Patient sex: M
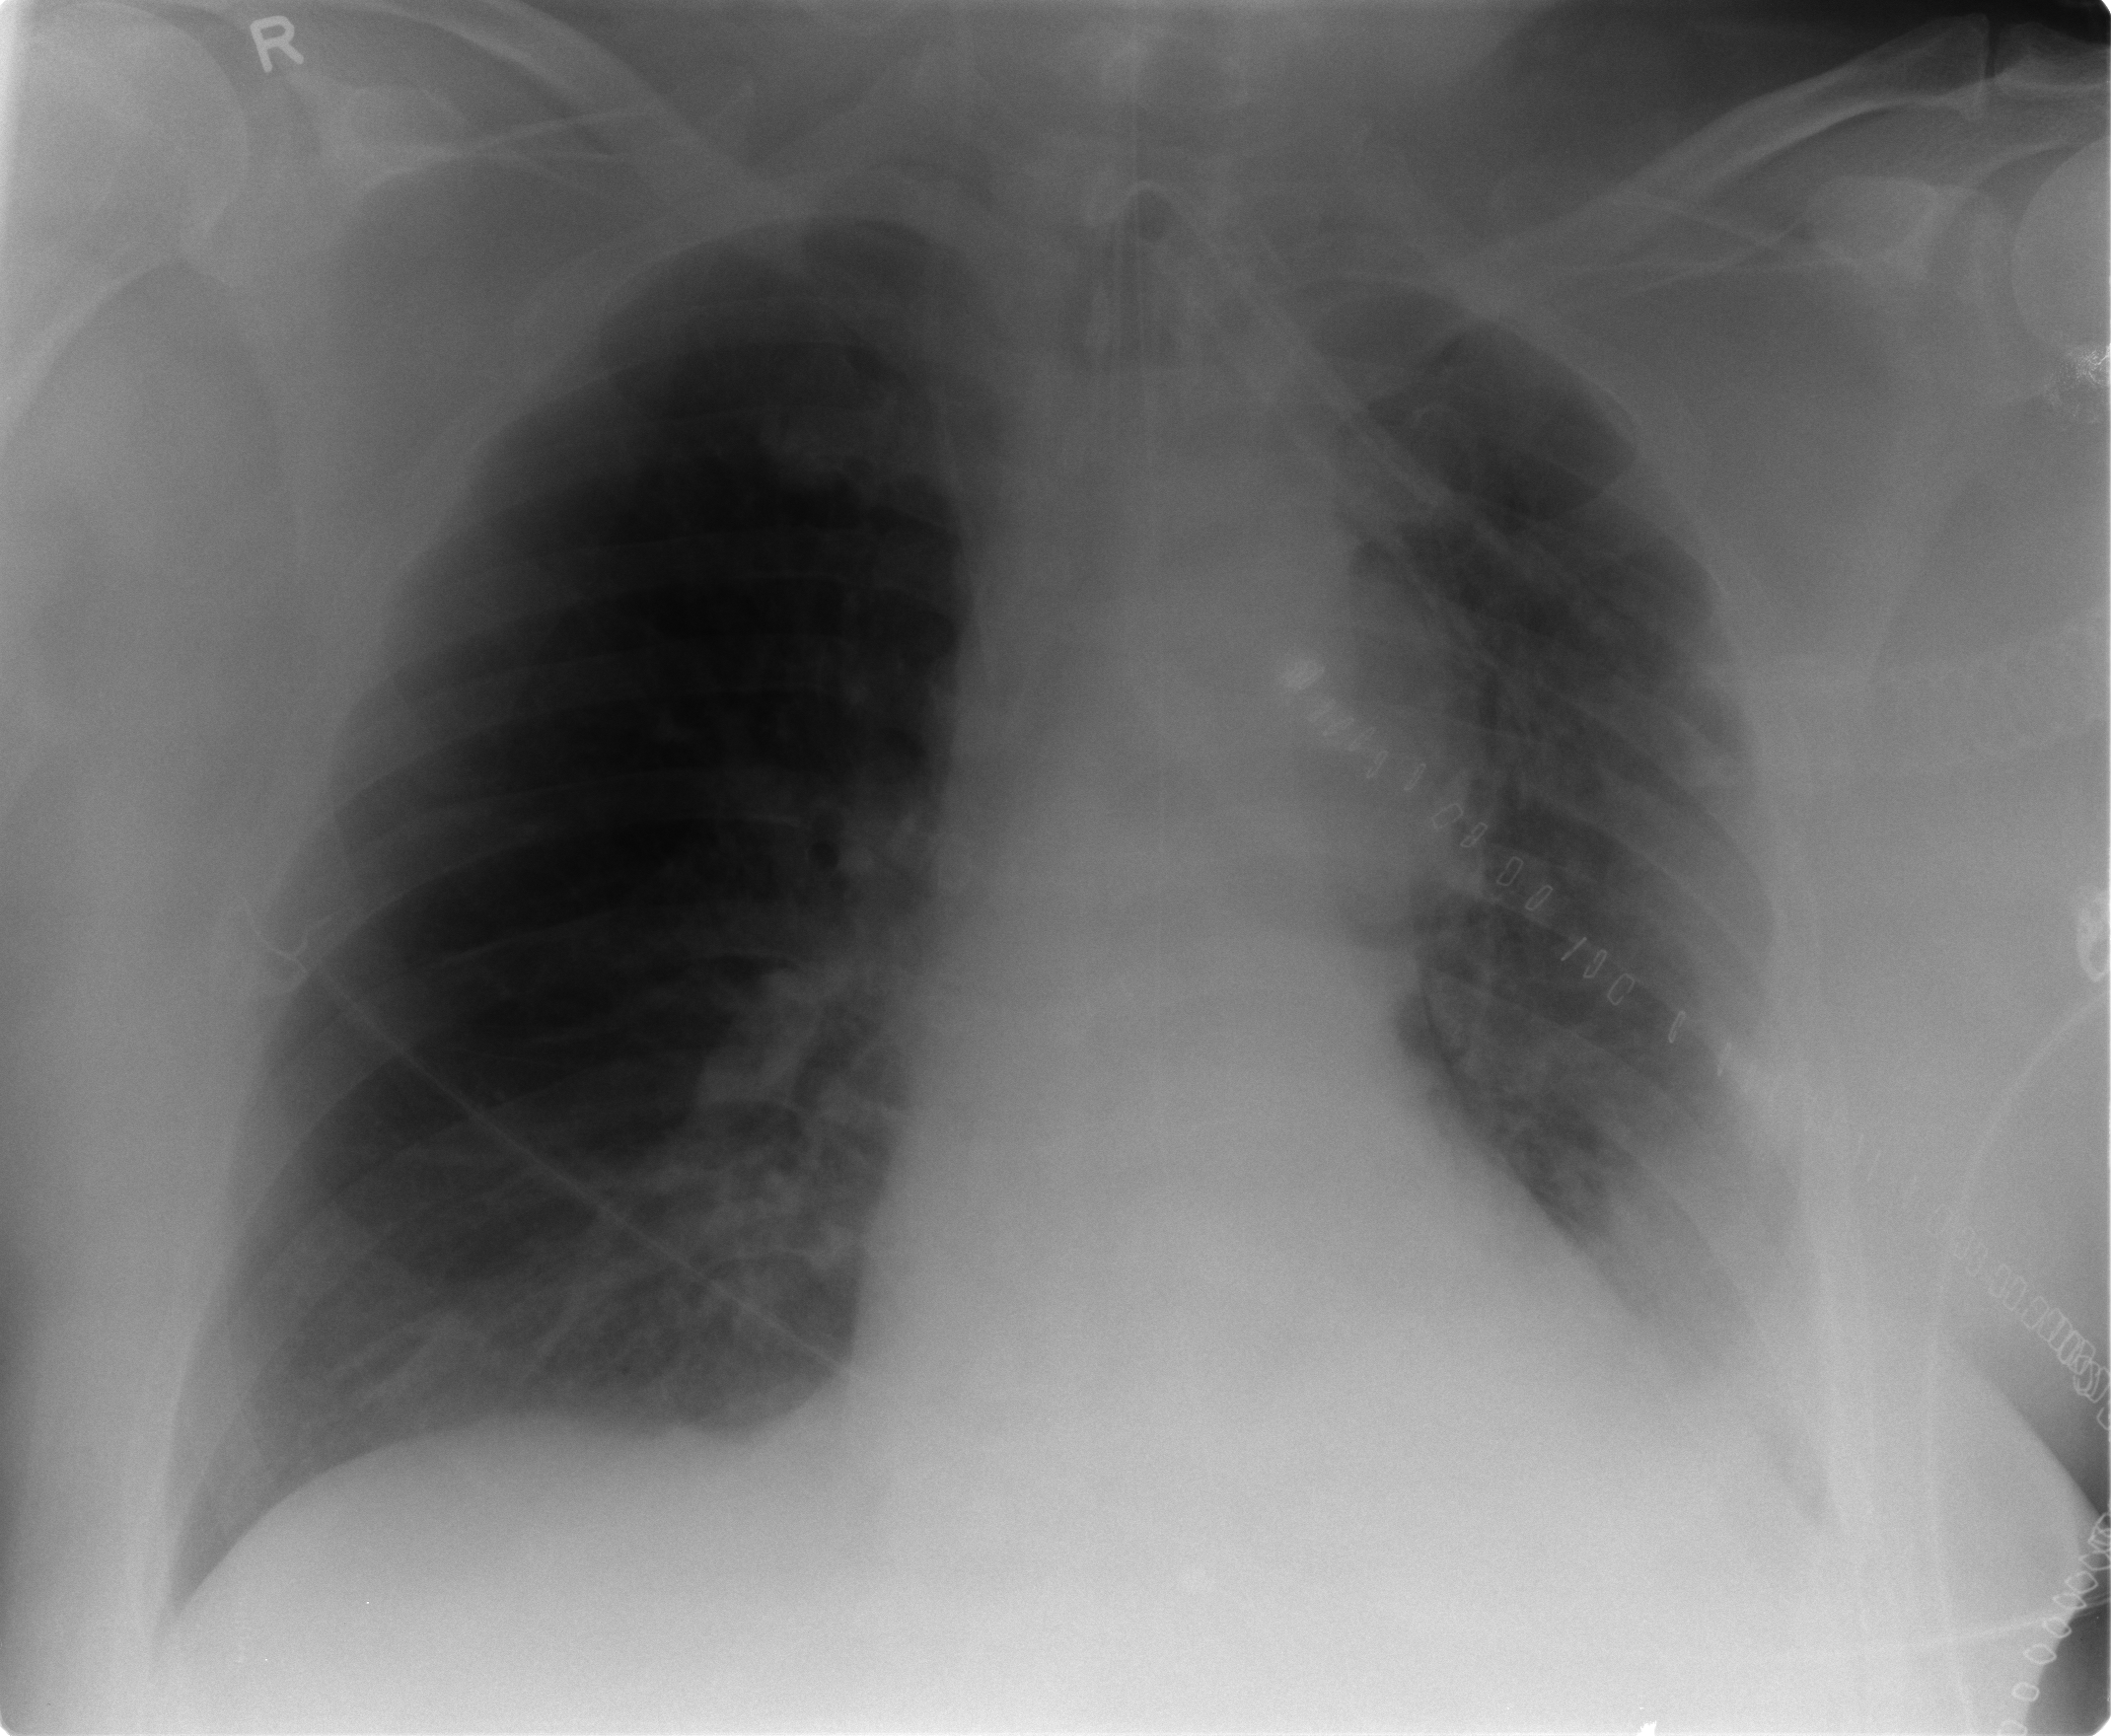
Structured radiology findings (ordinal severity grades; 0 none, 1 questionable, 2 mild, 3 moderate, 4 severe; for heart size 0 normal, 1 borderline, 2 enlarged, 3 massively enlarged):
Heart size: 1
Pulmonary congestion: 0
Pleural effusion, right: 0
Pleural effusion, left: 2
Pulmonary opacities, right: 0
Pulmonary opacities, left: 2
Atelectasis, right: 0
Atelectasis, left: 2